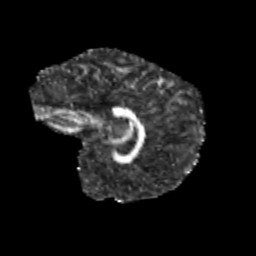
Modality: FA
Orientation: sagittal
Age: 9
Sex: male
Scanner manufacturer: siemens
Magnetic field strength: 3 T
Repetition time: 3.8 s
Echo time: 0.07 s